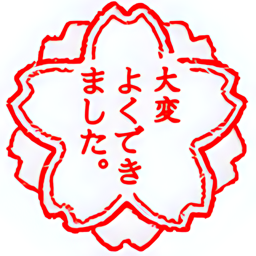
Name: white flower
Emoji: 💮
Group: Animals & Nature
Sub-group: plant-flower